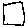
Label: square